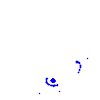
Particle: pion